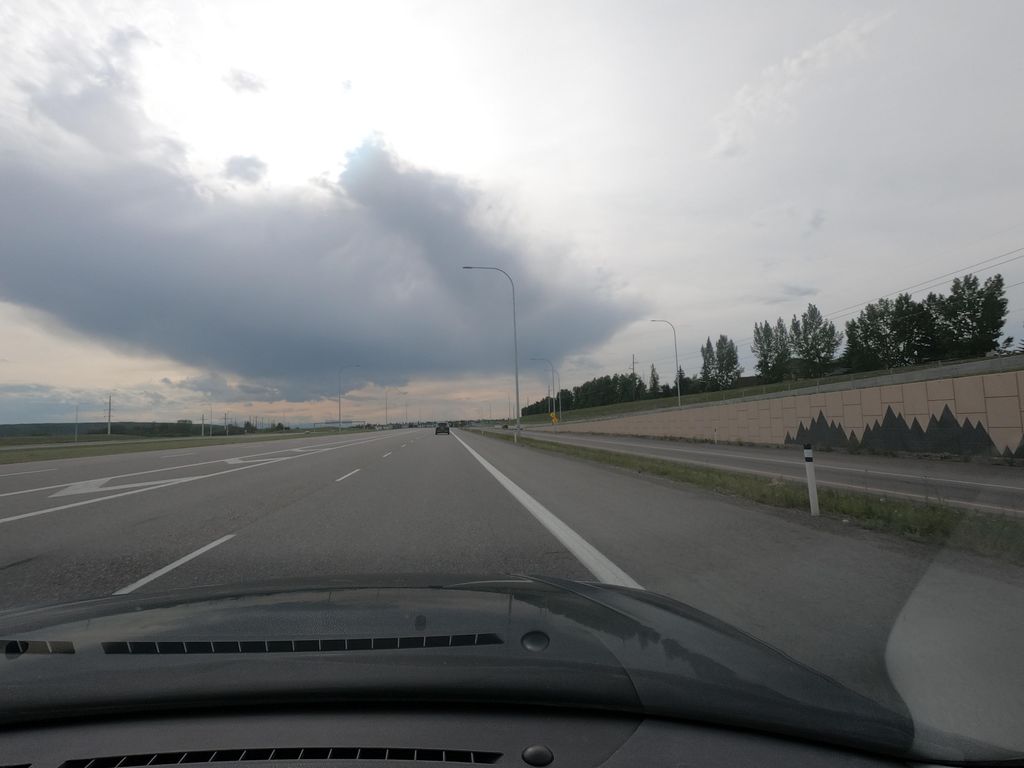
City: calgary